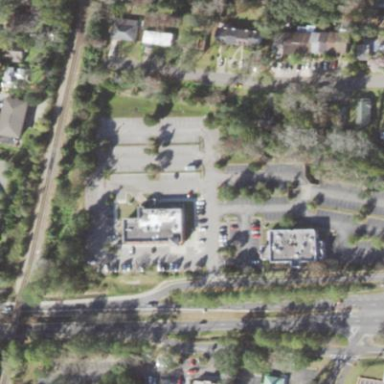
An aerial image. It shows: Commercial area.